Question: I am trying to add an extra tab to the Word ribbon and have a couple buttons to invoke my own macros. I did the same thing with Excel and it worked fine. For some reason I can't get it to work in Word. I am using the Custom UI Editor. Here's the ribbon code.
'''
<customUI xmlns="http://schemas.microsoft.com/office/2009/07/customui">
<ribbon startFromScratch="false">
<tabs>
<tab id="customTab" label="Pavel">
<group id="customGroup" label="Formatting">
<button id="customButton" label="Custom Button" imageMso="HappyFace" size="large" onAction="Callback" />
</group>
</tab>
</tabs>
</ribbon>
</customUI>
'''
Just a very simple tab, with one button that calls the macro Callback().
I added a module to the Word file with the following code.
'''
Sub Callback()
MsgBox ("Test")
End Sub
'''
The macro runs fine on its one (hitting the play button in the editor) but when invoked via the button on the tab I get the following error:

Edit: It seems to do something with 1) public access to the module and 2) apparently the macro should be taking some argument similar to "control as ribboncontrol" or something like that. If you know where to find the documentation for this, please let me know.
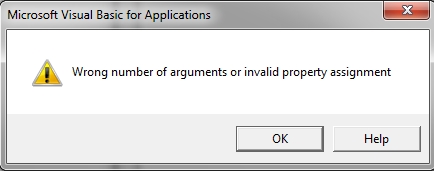
Answer: A Ribbon button expects a Sub which takes a parameter:
'''
Sub Callback(button As IRibbonControl)
MsgBox ("Test")
End Sub
'''
<URL>